Interaction volume radius: 10 \u00c5
Interaction volume height: 20 \u00c5
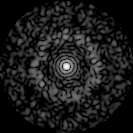
Disorder parameter: 0.8446